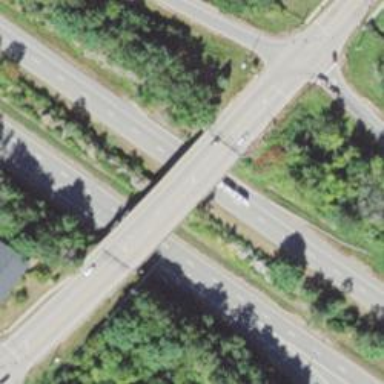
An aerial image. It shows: Bridge with beam structure.